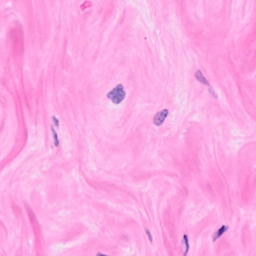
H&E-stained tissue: Breast